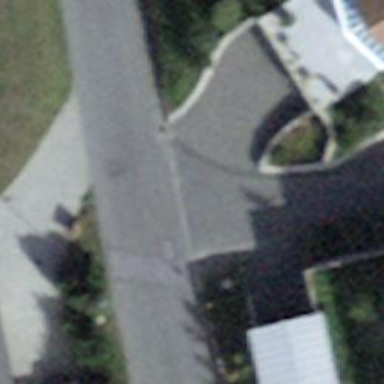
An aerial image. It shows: Secondary road with asphalt surface and no sidewalk.